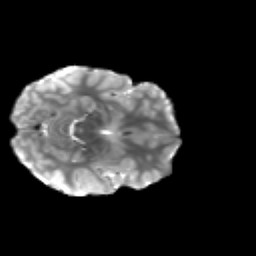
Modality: T2w
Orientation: axial
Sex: female
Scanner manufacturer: siemens
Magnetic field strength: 3 T
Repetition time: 5 s
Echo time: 0.071 s